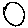
Label: circle